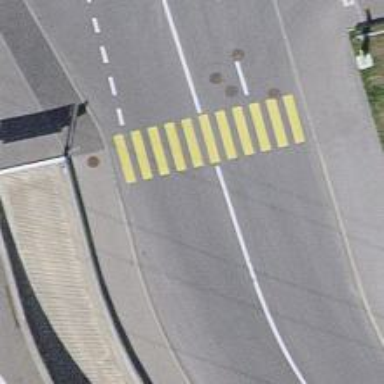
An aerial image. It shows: Zebra crossing on the road.